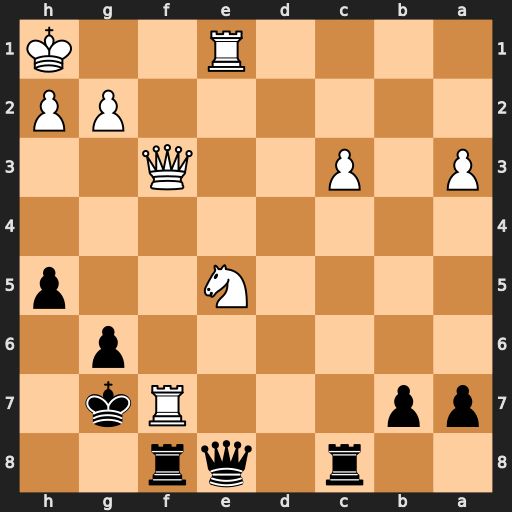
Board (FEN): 2r1qr2/pp3Rk1/6p1/4N2p/8/P1P2Q2/6PP/4R2K
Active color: b
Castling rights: -
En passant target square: -
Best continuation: Rxf7 Qxf7+ Qxf7 Nxf7 Kxf7